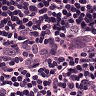
Metastatic tissue present: no